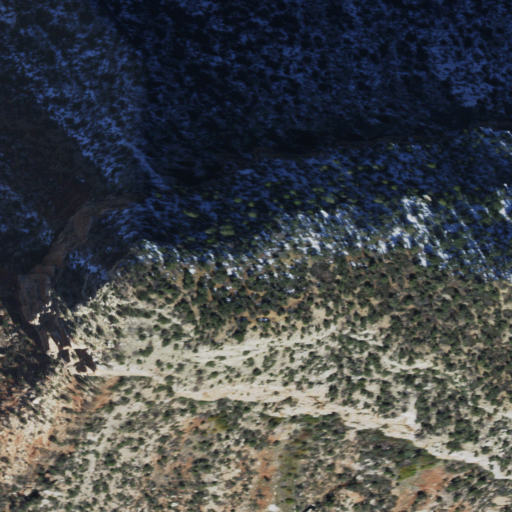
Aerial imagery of cliff(s) in Arizona named Fence Point containing evergreen forest, shrub, and barren land